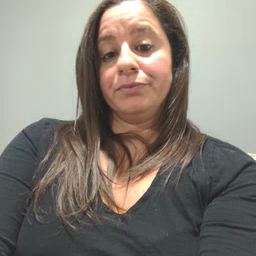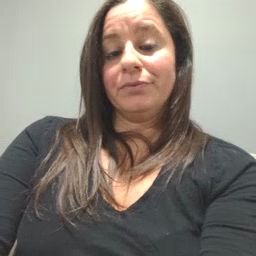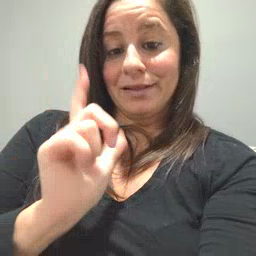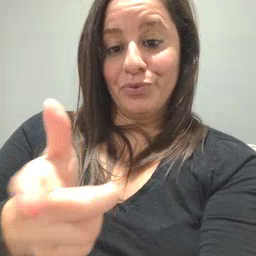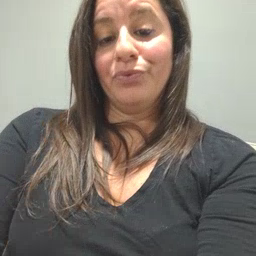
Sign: later